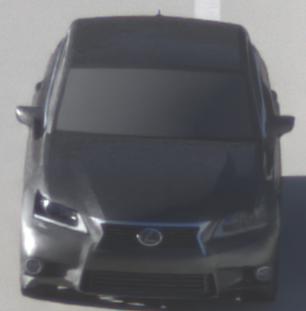
Make: Lexus
Model: GS 250
Detailed model: GS (L10)
Model produced from: 2012/06
Model produced until: 2013/12
Doors: 4
Color: gray
Road condition: dry road
Daytime: sunrise or sunset
Contrast: medium contrast